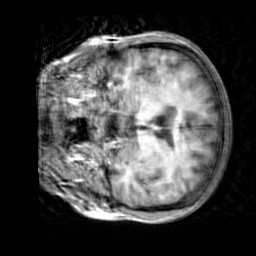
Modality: T1w
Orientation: coronal
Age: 22
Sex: female
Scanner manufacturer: siemens
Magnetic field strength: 3 T
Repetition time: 2.3 s
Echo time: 0.00303 s